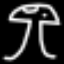
Label: mushroom